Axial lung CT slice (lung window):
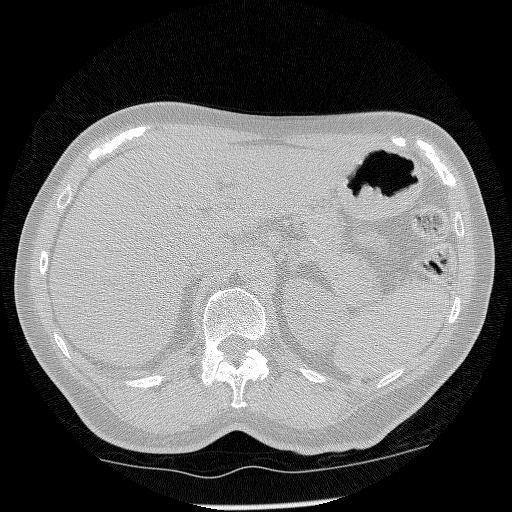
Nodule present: no